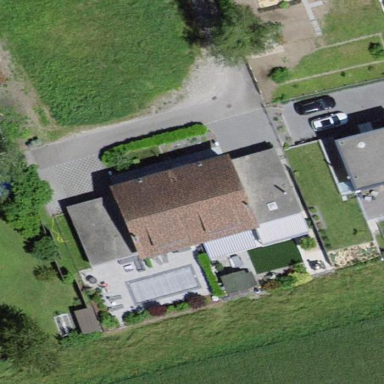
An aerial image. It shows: Semidetached house.